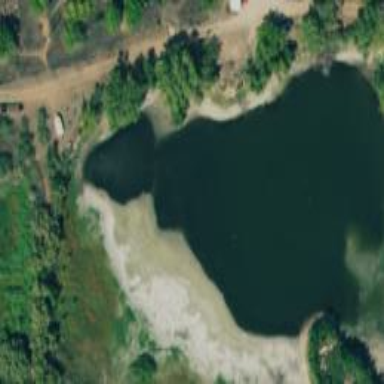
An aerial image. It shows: Pond with natural water.